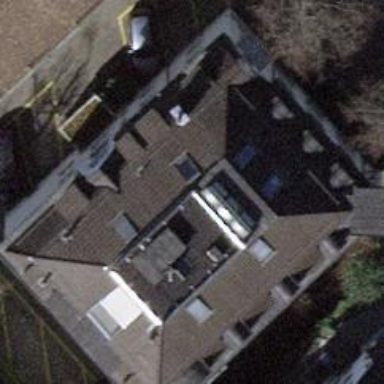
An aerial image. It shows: Building with mansard roof.